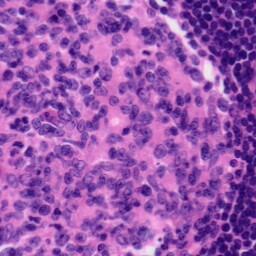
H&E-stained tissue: Tonsil